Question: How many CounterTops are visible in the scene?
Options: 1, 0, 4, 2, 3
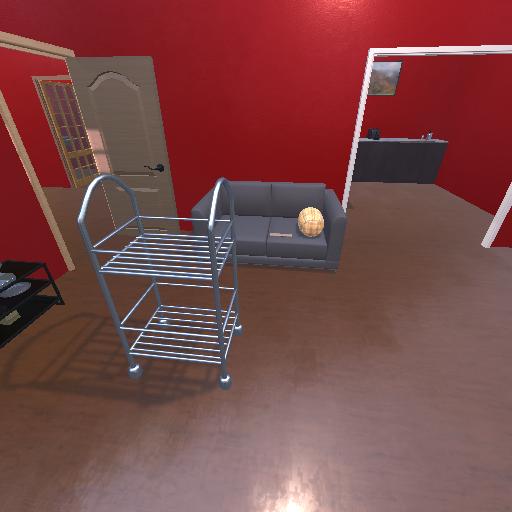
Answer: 1